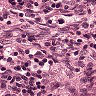
Metastatic tissue present: no